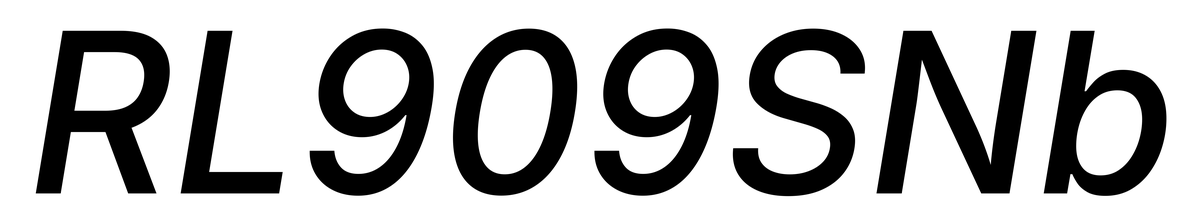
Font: Inter-Italic_Medium_Italic